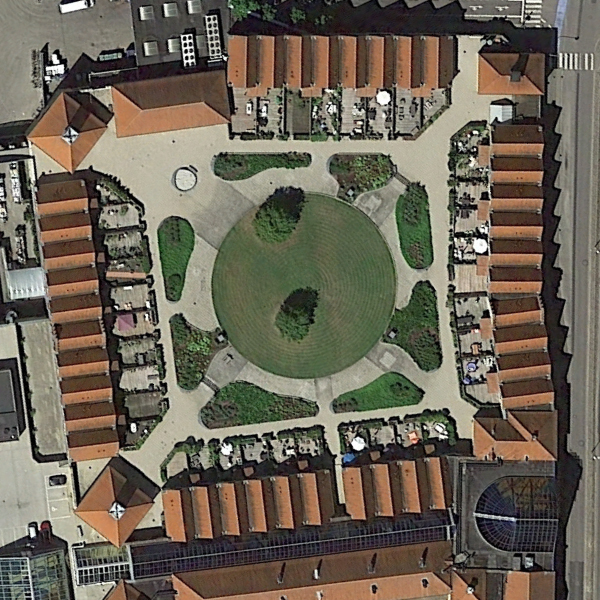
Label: Square